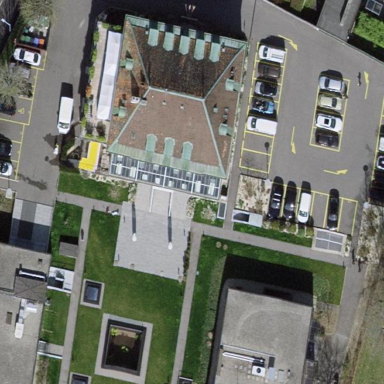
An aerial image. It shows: School.